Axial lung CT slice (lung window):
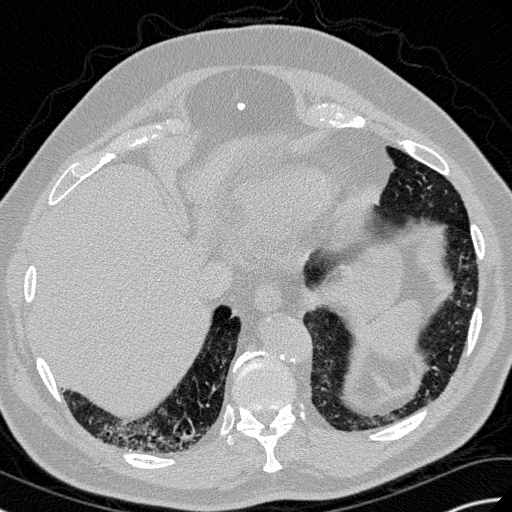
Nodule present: no